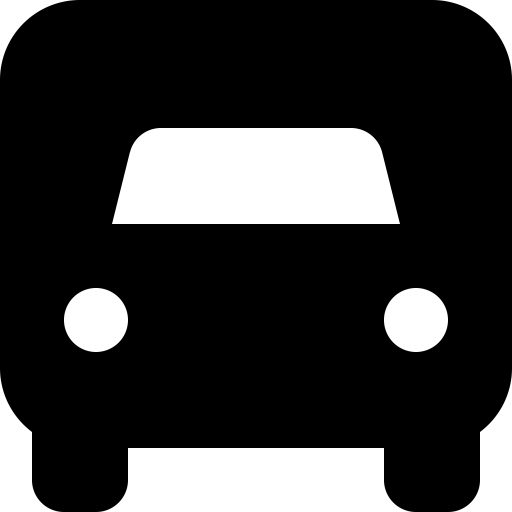
Tags: icon, FontAwesome, fa-icon, solid, truck, front